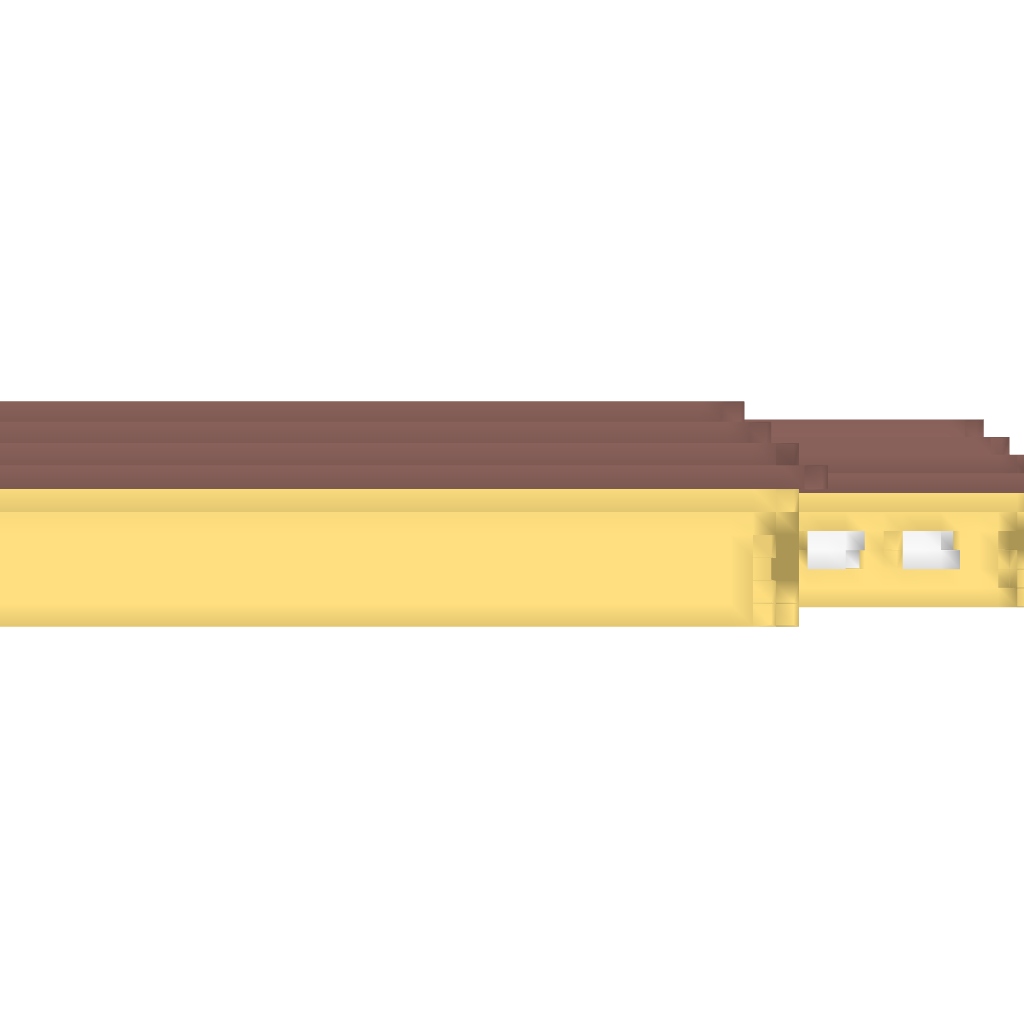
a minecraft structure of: Desert House bad low quality